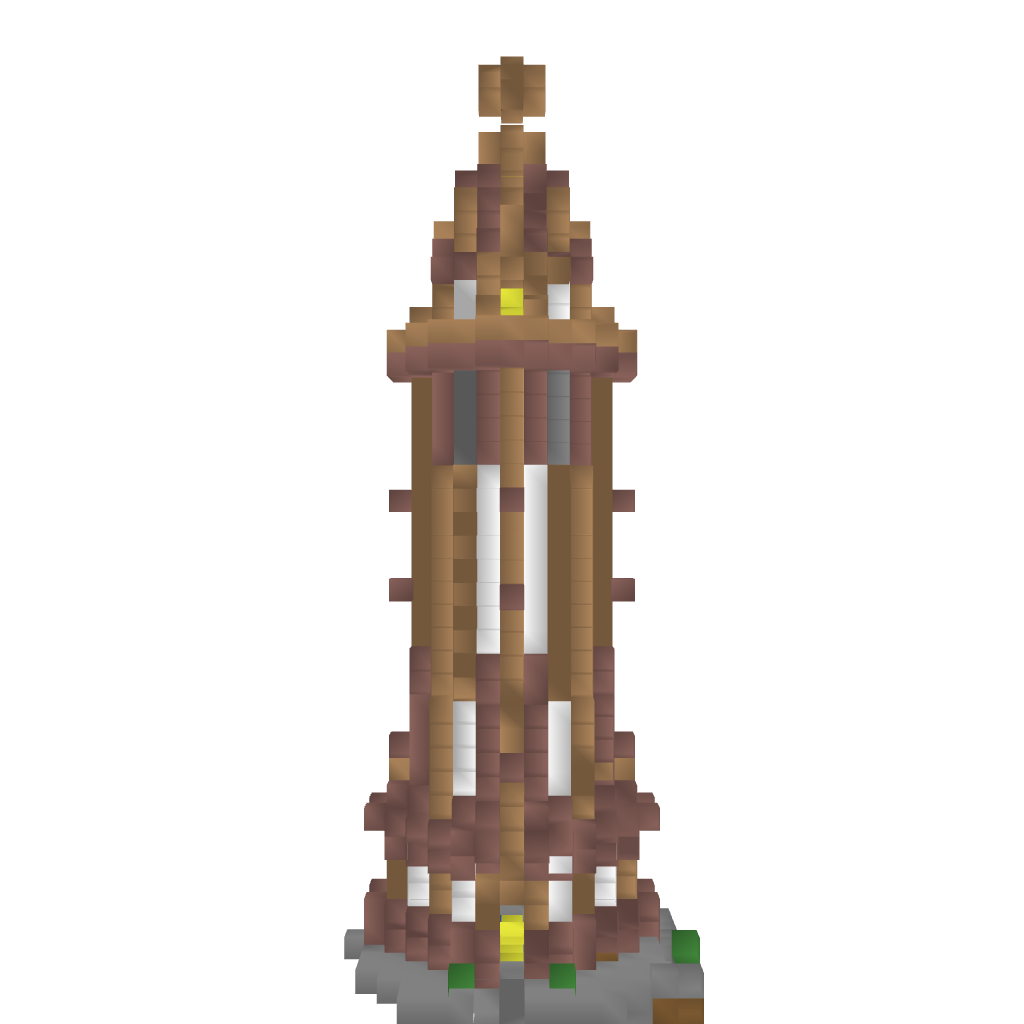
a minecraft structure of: Lighttower bad low quality